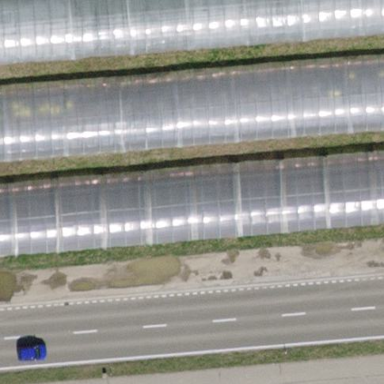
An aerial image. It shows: Greenhouse.